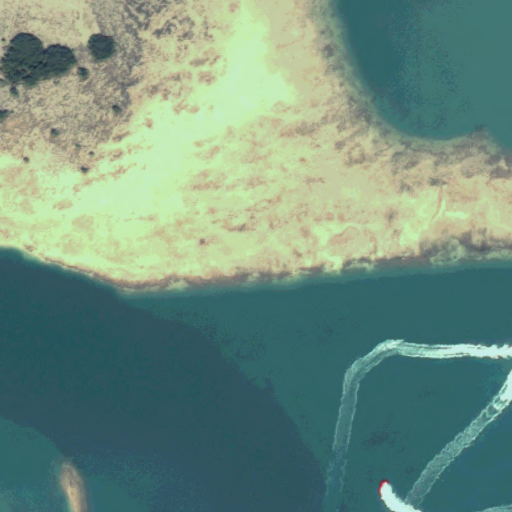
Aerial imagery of island in Hawaii named Mokuoeo containing only unknown